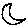
Label: moon